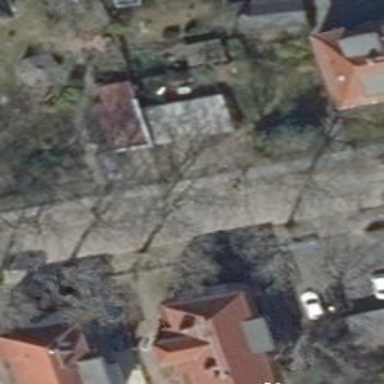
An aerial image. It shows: Residential road with separate sidewalks on both sides.